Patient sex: F
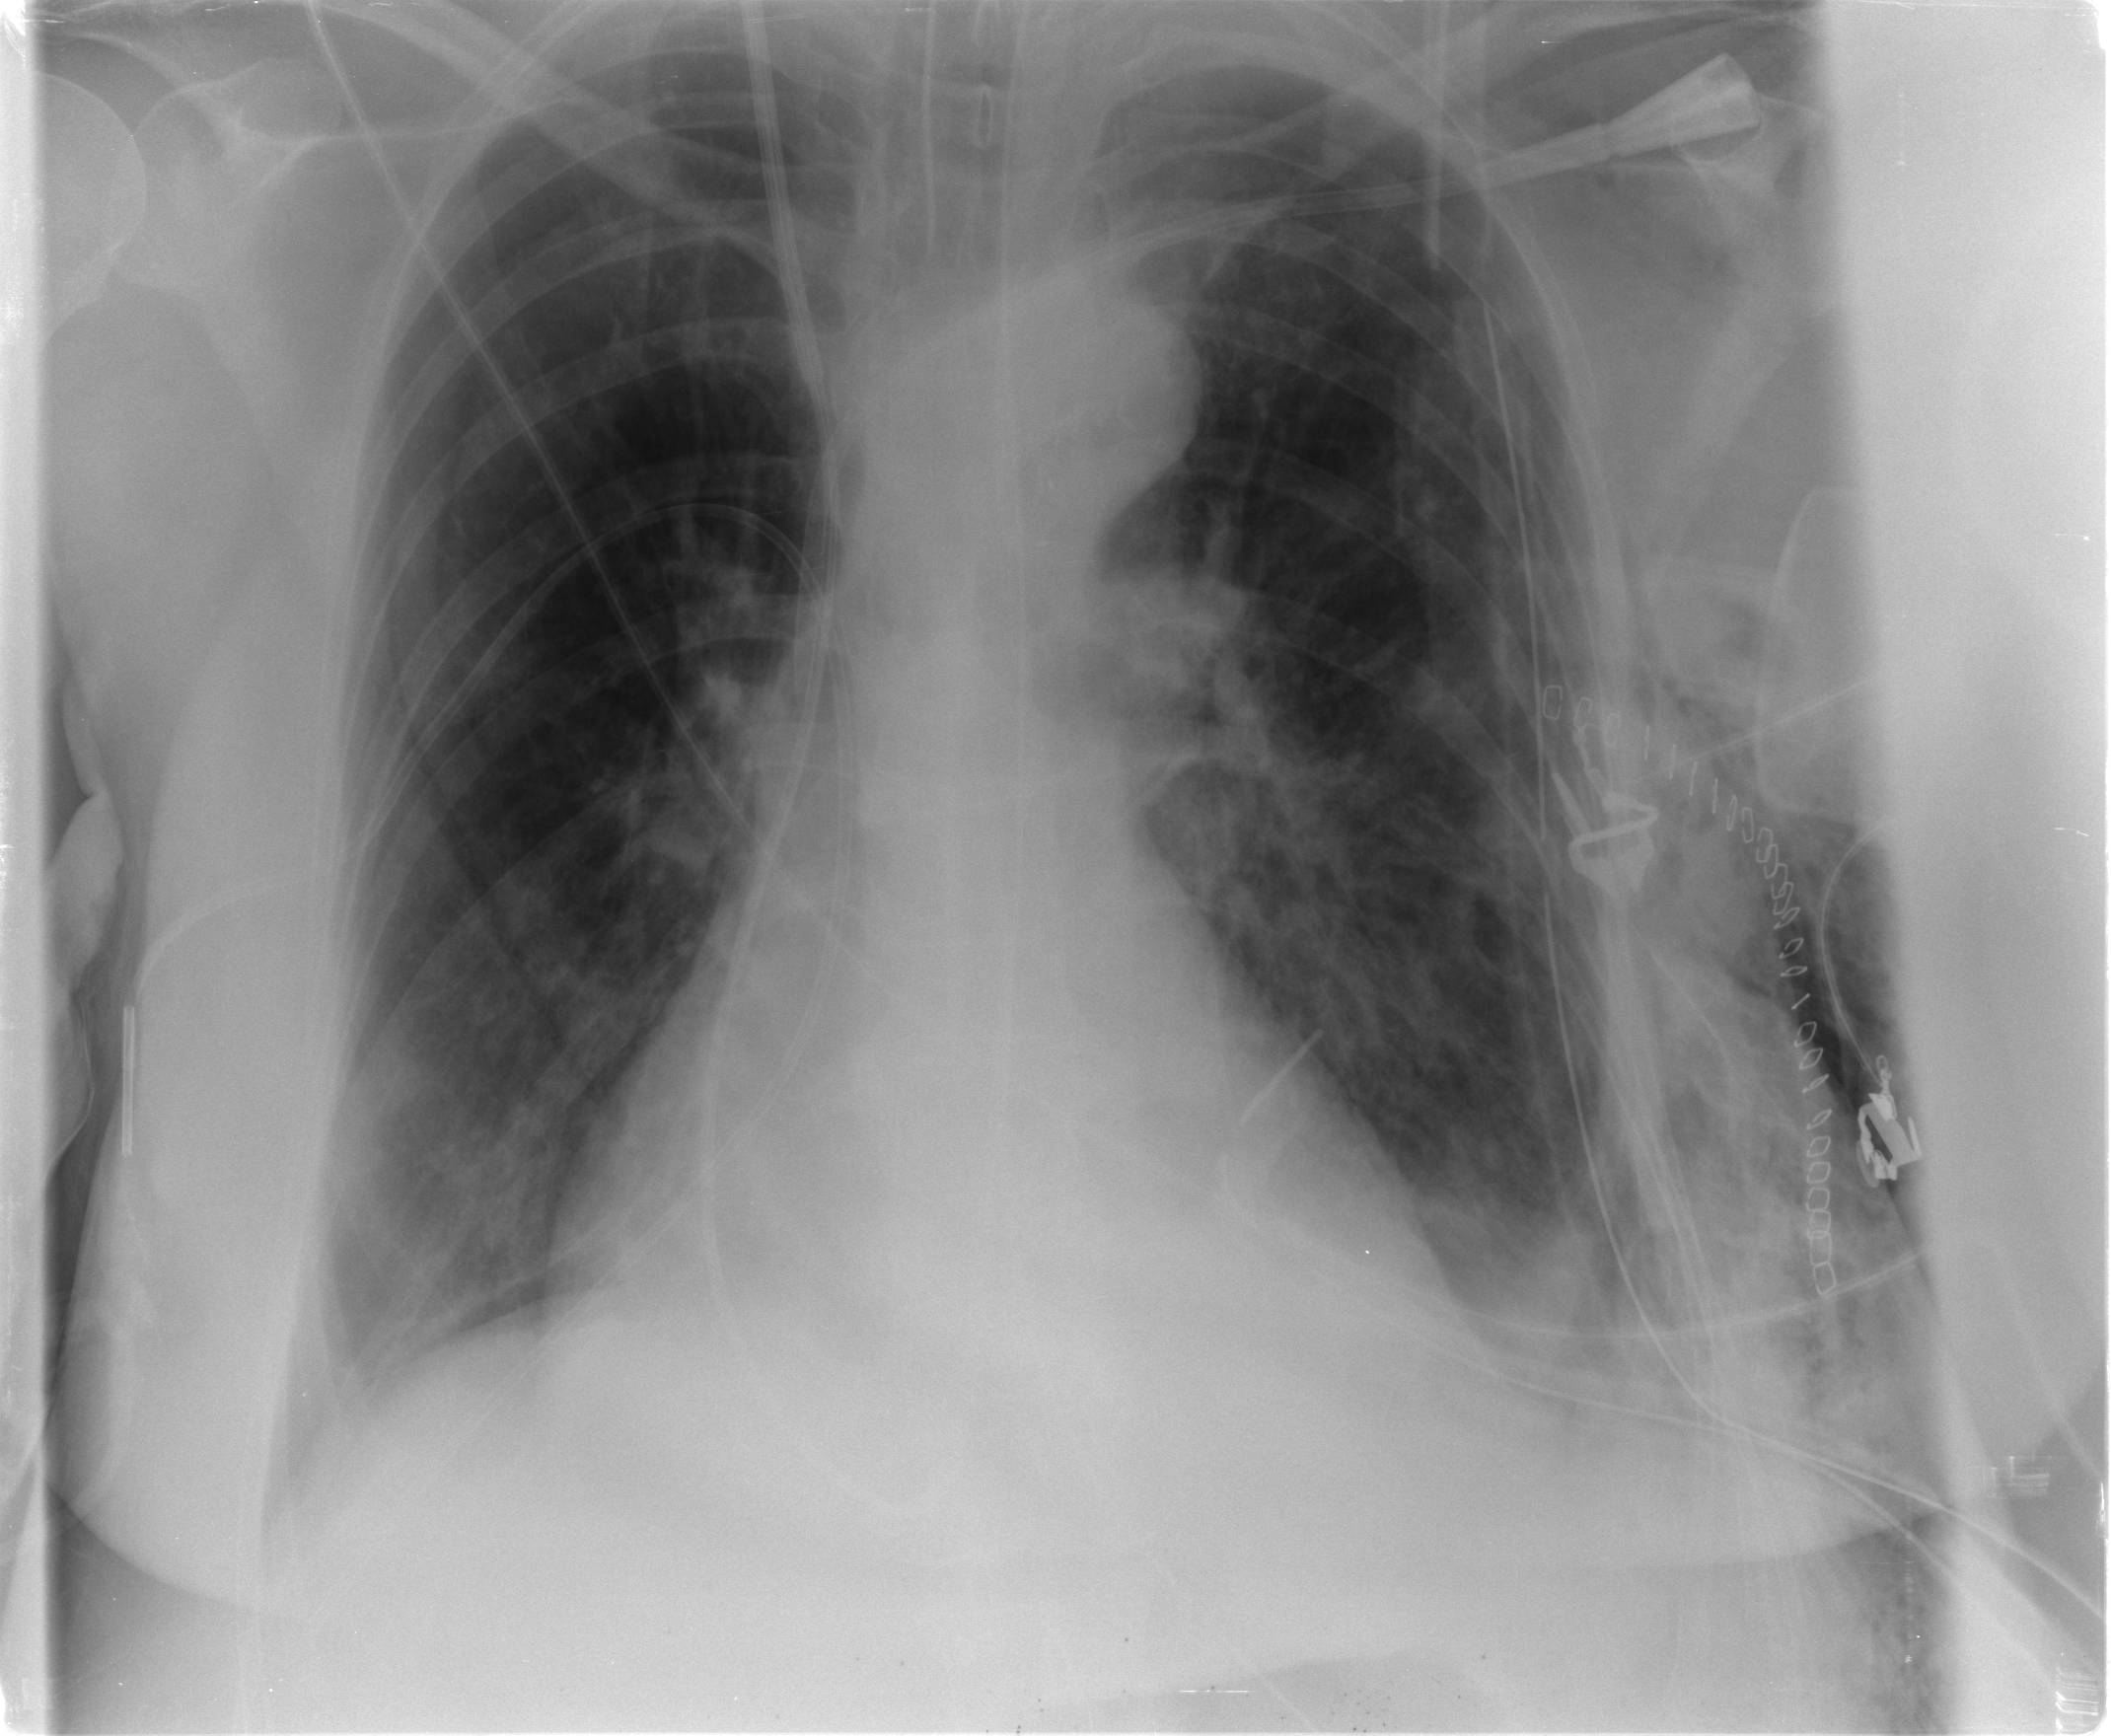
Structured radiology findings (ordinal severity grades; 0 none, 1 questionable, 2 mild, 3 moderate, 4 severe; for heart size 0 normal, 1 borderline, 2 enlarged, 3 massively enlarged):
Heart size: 2
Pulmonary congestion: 2
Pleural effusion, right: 1
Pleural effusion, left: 2
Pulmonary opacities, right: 0
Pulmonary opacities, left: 0
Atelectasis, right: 2
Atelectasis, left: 2